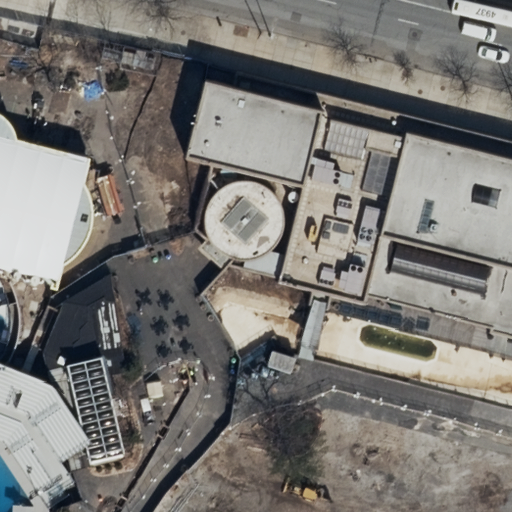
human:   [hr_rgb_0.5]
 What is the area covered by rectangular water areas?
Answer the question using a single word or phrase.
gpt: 41m2

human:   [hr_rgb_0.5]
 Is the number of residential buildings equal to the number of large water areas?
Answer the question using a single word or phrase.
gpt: no

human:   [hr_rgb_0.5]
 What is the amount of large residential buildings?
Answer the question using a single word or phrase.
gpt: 2

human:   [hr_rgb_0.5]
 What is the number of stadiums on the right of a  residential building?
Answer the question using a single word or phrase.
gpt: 0

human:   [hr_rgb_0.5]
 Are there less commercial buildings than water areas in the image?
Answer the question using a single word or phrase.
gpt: yes

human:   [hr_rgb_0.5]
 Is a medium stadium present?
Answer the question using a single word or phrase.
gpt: no

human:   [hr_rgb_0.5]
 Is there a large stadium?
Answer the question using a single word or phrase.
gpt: no

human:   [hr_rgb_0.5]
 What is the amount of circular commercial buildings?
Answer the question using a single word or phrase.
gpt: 0

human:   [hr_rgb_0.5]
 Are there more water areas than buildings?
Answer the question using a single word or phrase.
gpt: no

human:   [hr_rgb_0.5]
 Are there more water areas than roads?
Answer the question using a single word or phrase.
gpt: no

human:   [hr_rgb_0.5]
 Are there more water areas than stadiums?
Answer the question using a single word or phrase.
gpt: no

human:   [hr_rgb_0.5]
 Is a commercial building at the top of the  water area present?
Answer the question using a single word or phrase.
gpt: no

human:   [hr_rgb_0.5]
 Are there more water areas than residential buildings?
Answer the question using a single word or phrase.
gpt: no

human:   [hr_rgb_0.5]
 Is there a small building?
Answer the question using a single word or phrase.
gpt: yes

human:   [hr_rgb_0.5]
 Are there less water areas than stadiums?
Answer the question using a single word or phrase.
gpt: no

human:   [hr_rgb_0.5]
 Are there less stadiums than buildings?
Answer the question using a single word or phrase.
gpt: yes

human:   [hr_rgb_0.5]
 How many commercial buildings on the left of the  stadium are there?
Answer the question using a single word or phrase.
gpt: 0

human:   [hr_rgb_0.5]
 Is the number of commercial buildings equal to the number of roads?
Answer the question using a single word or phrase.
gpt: no

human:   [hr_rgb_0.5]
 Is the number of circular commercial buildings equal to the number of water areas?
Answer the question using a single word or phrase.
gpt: no

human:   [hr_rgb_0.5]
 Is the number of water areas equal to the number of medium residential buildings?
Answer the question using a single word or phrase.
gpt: no

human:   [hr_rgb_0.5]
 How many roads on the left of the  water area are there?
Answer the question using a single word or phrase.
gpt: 0

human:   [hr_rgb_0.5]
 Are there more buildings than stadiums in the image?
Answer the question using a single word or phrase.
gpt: yes

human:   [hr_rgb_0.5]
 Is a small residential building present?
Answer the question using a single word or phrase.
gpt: yes

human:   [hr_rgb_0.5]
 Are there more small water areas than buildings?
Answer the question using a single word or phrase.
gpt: no

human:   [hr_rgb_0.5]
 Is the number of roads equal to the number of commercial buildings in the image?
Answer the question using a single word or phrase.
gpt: no

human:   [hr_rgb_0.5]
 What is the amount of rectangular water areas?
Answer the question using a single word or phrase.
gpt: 1

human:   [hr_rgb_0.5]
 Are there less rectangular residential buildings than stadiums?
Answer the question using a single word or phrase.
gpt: no

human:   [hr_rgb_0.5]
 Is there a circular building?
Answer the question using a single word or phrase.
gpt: no

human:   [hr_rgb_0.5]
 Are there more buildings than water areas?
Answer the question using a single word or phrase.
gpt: yes

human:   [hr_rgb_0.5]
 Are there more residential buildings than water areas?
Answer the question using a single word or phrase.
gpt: yes

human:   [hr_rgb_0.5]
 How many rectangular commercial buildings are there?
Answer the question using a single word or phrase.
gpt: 0

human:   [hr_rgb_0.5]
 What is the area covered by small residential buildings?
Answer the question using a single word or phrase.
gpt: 78m2

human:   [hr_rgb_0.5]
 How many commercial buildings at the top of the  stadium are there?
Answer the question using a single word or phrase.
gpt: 0

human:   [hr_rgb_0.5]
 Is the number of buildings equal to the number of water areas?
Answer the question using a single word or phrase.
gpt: no

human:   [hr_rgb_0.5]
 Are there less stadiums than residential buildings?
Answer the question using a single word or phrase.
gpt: yes

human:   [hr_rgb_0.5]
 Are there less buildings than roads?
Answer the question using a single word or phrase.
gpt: no